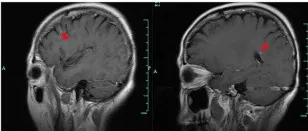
Tumor lesions detected at various times. New masses in the brain after EP therapy (C).
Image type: radiology (mri)